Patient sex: M
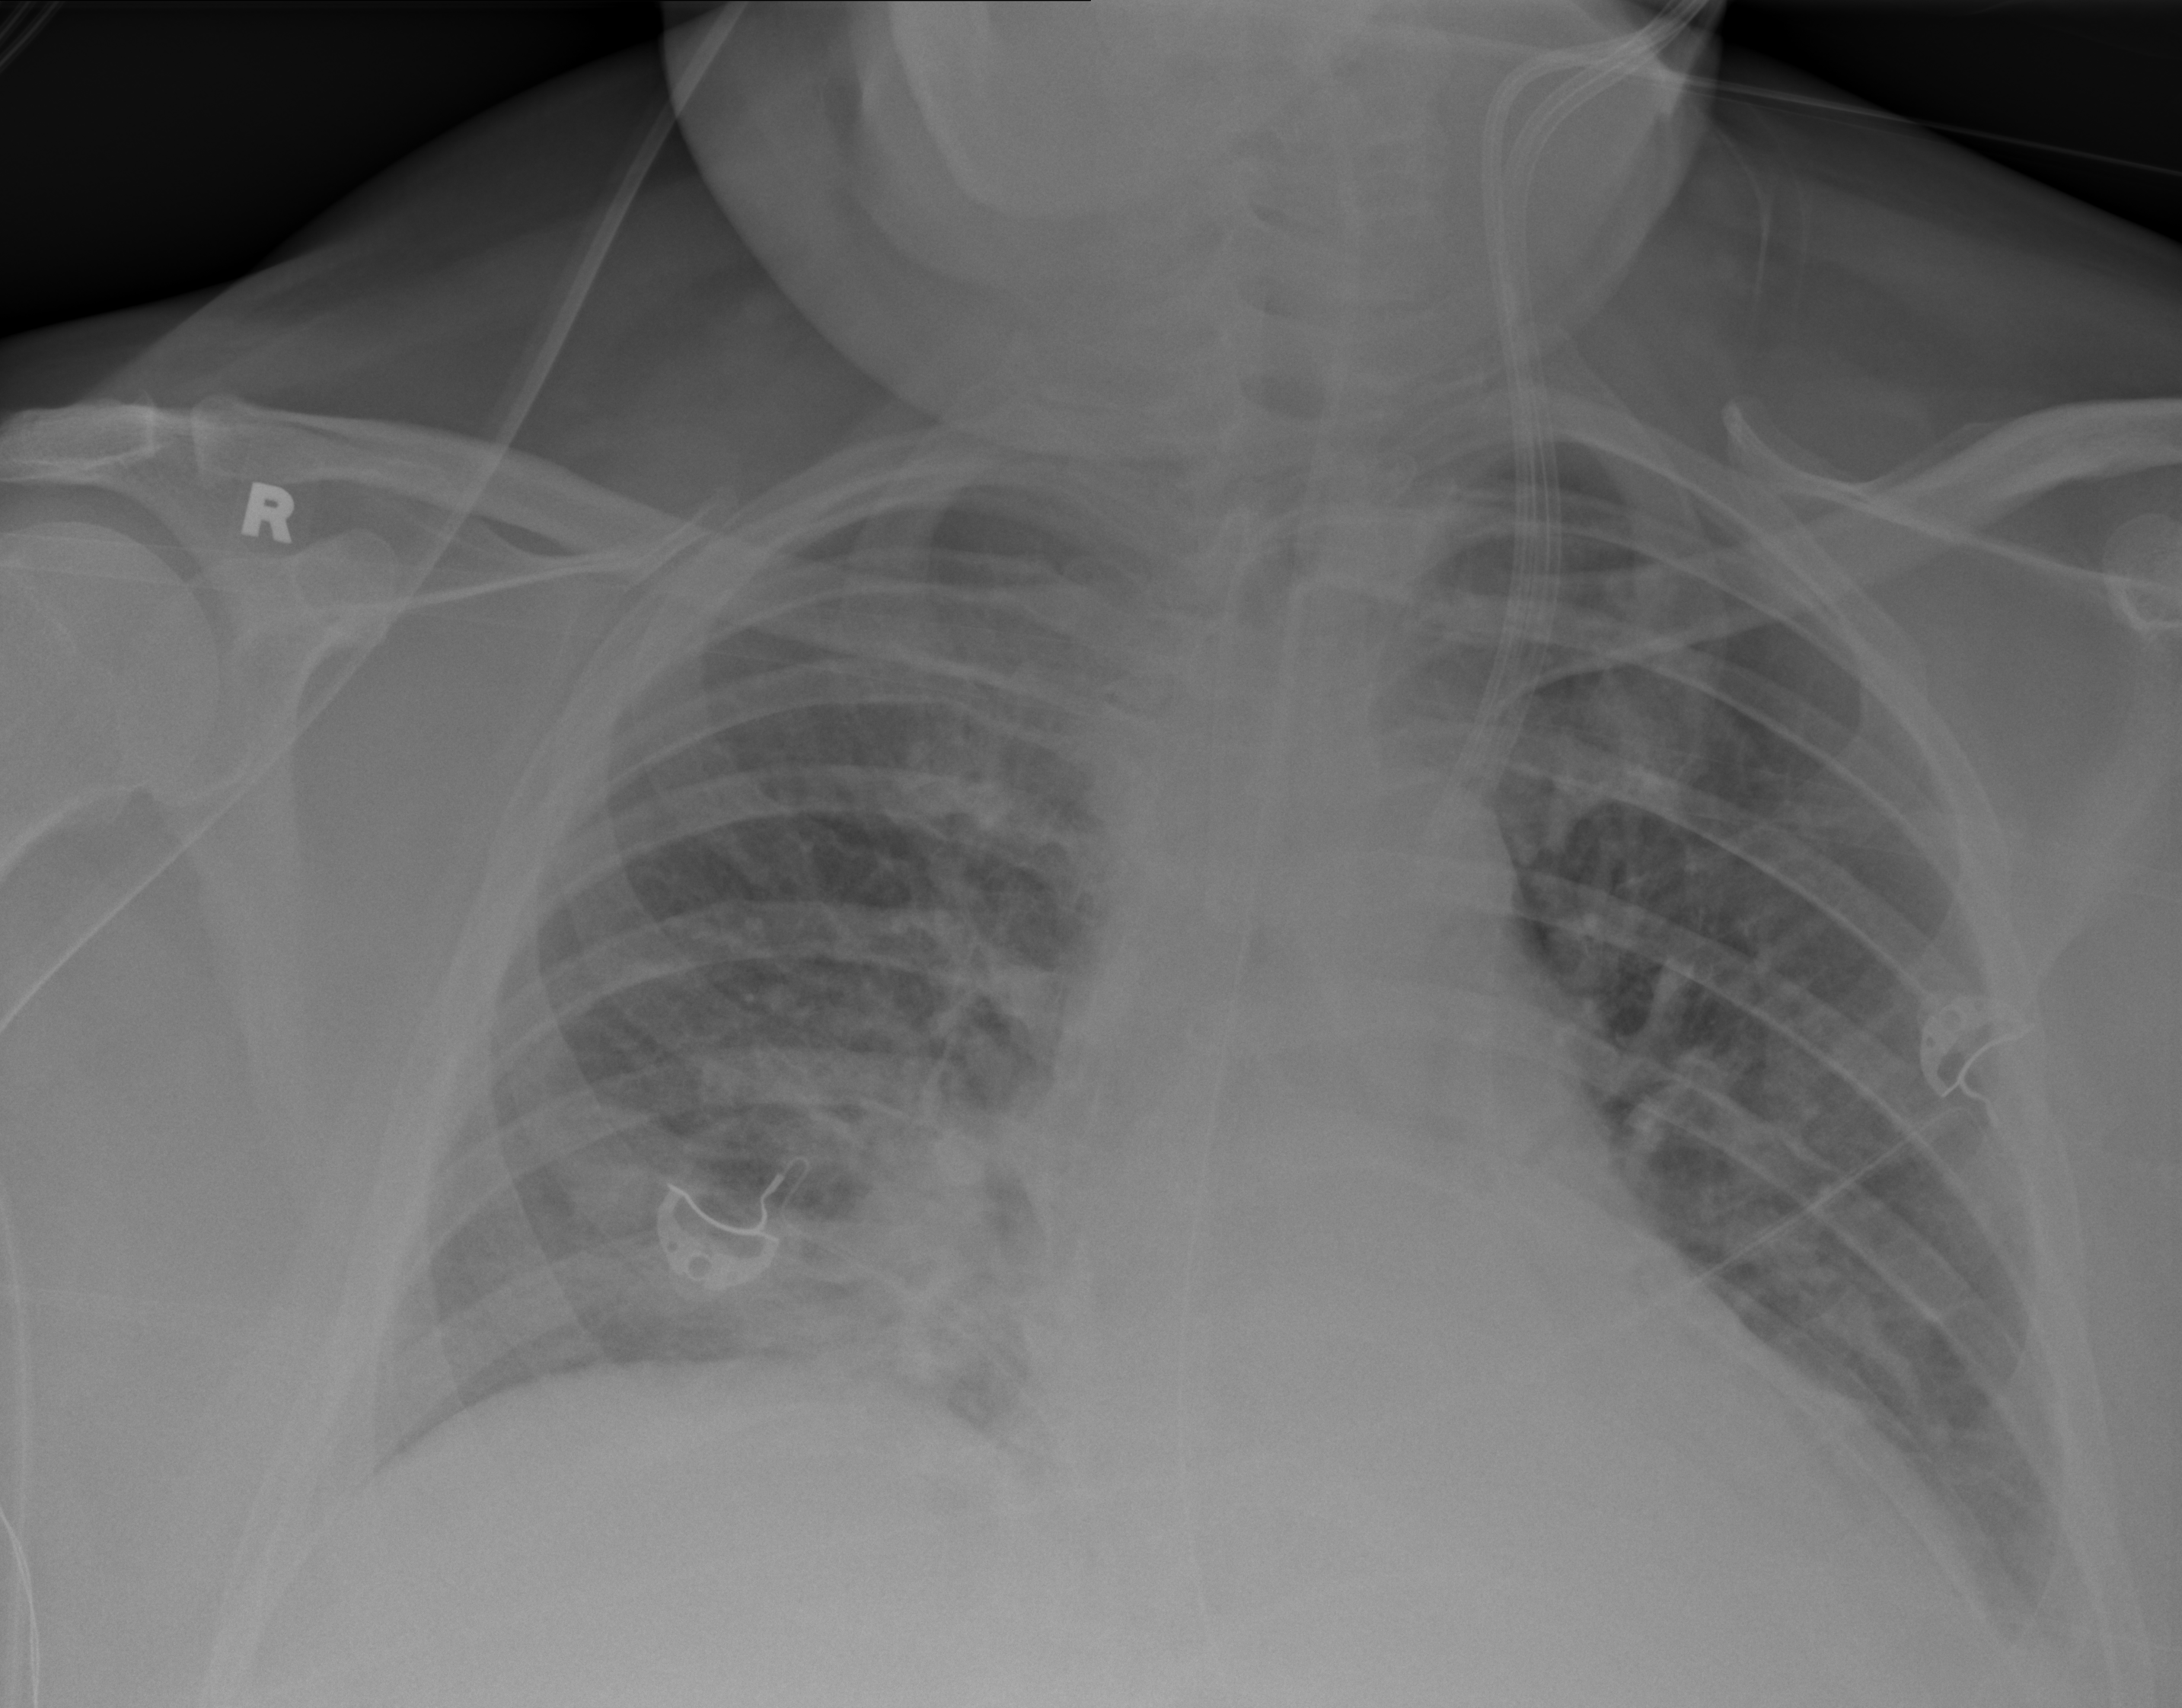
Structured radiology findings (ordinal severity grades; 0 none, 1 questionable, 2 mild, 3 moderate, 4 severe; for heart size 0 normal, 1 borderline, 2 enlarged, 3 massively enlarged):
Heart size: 2
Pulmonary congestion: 3
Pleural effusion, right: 2
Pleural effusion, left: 2
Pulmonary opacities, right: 3
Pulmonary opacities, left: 0
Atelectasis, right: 3
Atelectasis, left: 2